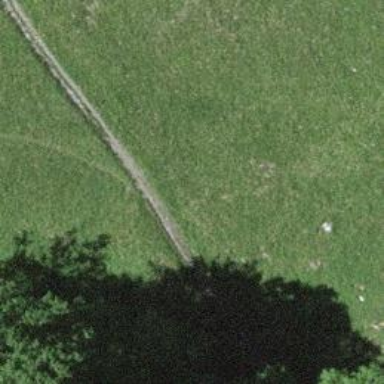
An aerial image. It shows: Path.